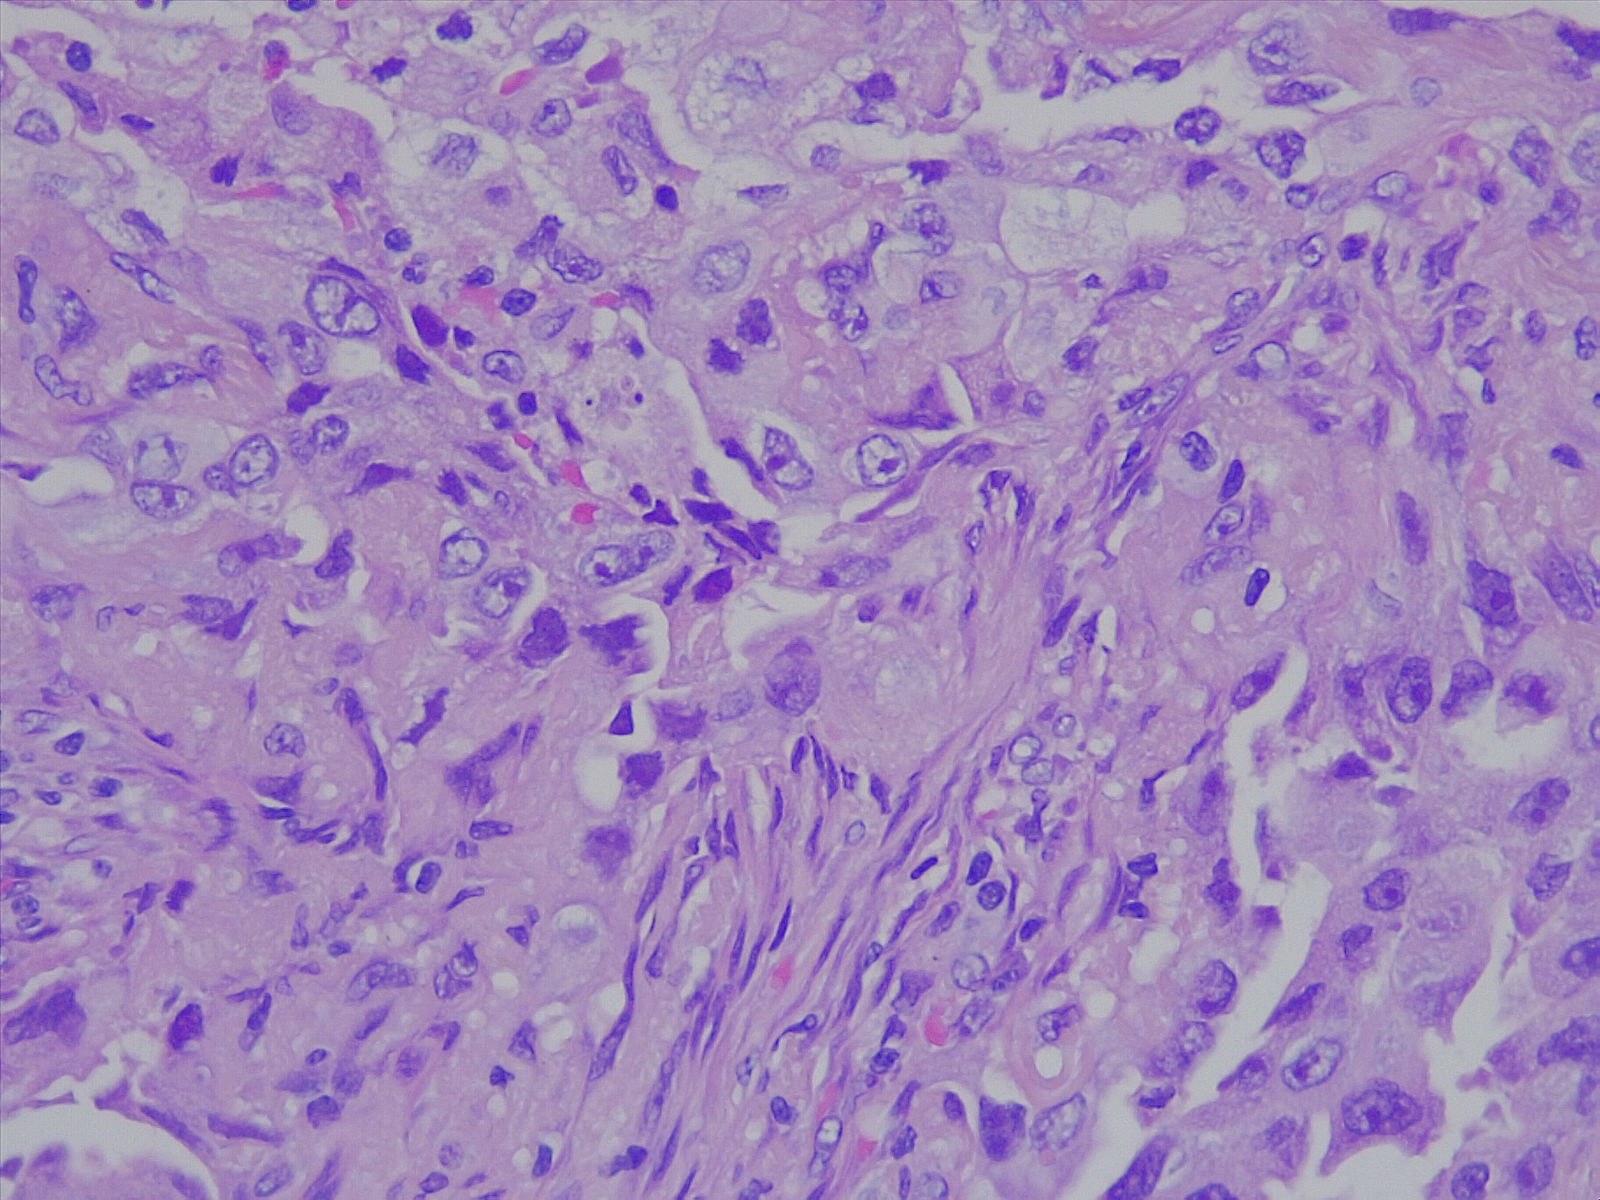
Label: lung adenocarcinoma, moderately differentiated